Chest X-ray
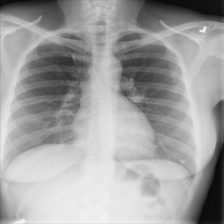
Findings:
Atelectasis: negative
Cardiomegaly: negative
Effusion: negative
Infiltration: negative
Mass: negative
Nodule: negative
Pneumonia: negative
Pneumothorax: negative
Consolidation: negative
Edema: negative
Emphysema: negative
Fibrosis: negative
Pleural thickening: negative
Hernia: negative